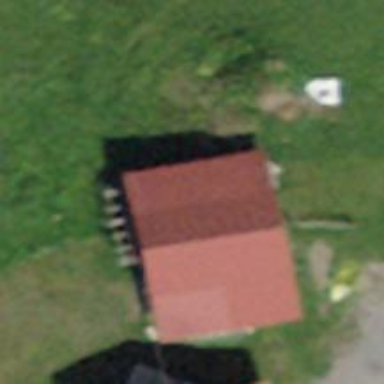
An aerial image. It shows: Rural barn.